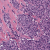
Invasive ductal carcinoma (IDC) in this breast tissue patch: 1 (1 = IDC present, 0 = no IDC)